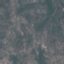
Land use / land cover class: HerbaceousVegetation